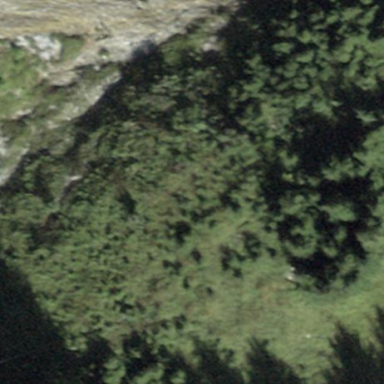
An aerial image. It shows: Patch of scrub vegetation.